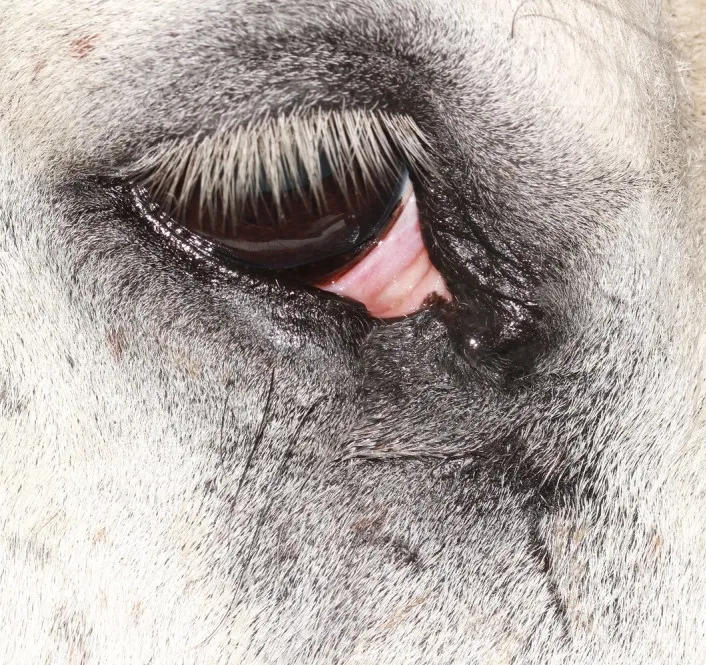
Right eye 1 y postoperatively.
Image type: medical_photograph (skin_photograph)